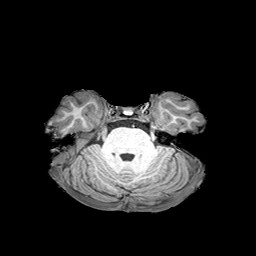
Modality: T1w
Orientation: coronal
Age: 20
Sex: male
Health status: healthy